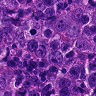
Metastatic tissue present: yes